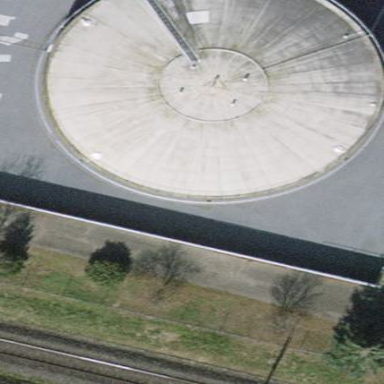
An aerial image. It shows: Storage tank which is man-made and housed in building.